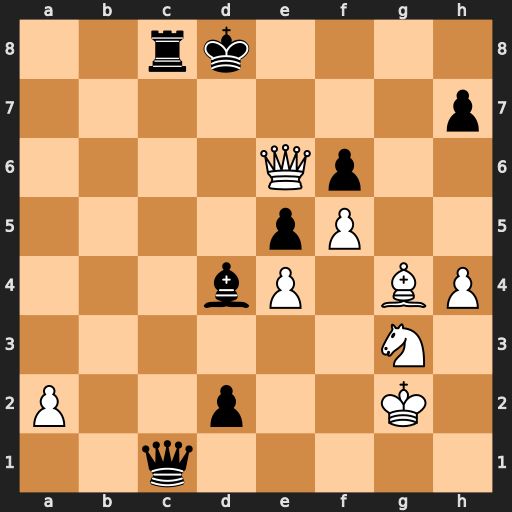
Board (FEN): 2rk4/7p/4Qp2/4pP2/3bP1BP/6N1/P2p2K1/2q5
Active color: w
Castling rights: -
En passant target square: -
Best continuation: Qd6+ Ke8 Bh5#